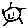
Label: sun